Field crop: tomato
Growth stage: 1
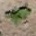
Species: solanum